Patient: sex M, age 65
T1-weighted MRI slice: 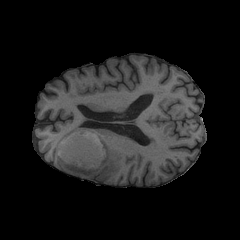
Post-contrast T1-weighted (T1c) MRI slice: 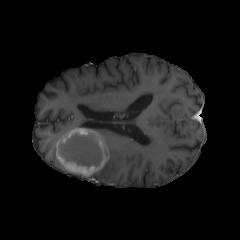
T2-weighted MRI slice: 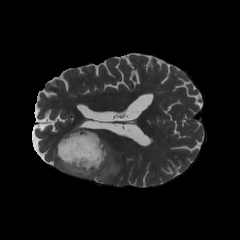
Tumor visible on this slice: yes
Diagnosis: Glioblastoma, IDH-wildtype
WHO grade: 4